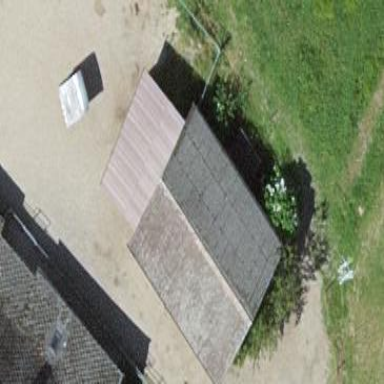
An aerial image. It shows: Stable building.